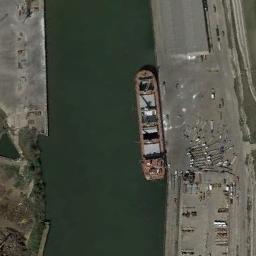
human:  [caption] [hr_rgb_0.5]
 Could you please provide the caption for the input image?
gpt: An orange-red bulk carrier docked at the dock, Loading and unloading cargo .

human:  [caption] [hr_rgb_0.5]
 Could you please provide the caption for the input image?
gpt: The ship is docked at the cargo terminal and some cars are on the bank .

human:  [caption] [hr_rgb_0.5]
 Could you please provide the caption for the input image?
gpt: A ship is beside the dock .

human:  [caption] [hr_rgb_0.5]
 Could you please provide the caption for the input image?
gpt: There is a ship in the green water on the shore .

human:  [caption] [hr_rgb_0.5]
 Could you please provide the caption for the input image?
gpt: The ship is at the harbor beside a river .